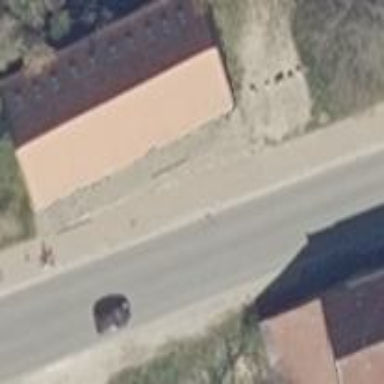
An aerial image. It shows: Barn.